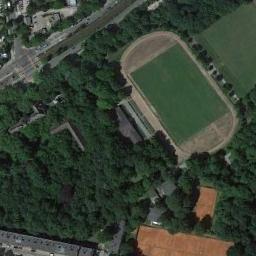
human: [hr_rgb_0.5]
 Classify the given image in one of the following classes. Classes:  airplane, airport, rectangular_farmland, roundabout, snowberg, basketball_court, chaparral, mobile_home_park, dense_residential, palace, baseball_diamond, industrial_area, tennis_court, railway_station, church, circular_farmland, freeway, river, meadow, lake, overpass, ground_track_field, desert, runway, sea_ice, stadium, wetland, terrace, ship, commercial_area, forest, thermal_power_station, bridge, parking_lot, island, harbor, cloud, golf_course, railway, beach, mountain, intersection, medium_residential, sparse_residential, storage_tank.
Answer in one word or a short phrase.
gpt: ground_track_field